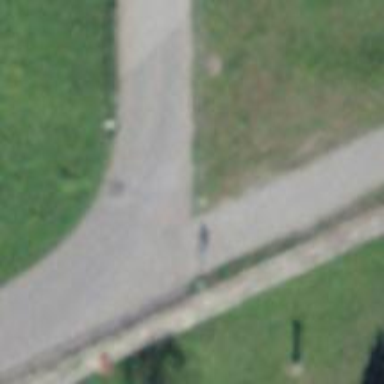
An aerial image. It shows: Cycleway.